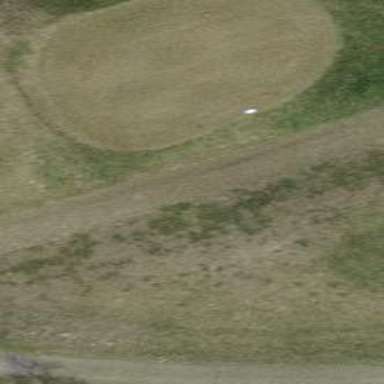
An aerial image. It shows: Grassy area designated as golf tee.